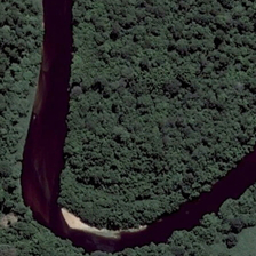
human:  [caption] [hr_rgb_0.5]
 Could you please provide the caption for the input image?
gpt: A wide river runs through the forest.

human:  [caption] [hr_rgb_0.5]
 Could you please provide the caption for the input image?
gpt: The forest is thick and large.

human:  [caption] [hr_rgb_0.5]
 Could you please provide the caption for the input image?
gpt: The forest is thick and big.

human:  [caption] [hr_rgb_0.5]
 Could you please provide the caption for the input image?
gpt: A big river runs through the forest.

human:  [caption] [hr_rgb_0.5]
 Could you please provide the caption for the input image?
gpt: a large river passes through the forest to.